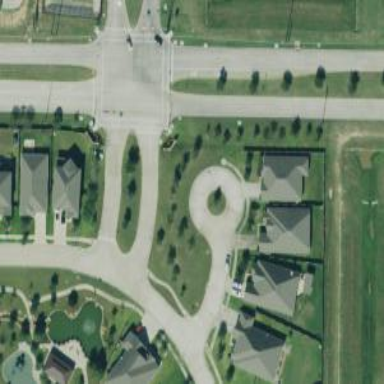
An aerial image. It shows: Turning loop on the road.